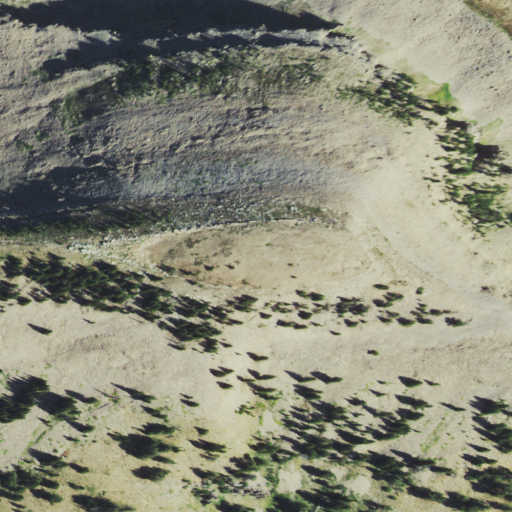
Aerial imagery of mountain in Wyoming named Beard Mountain containing grassland and shrub